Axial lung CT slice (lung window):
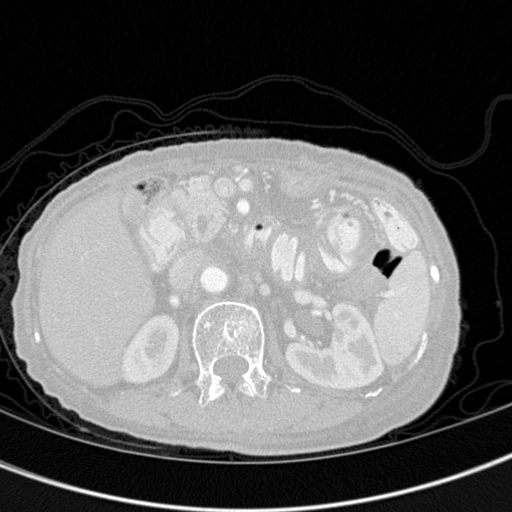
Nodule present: no